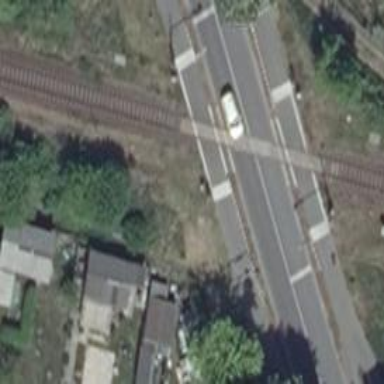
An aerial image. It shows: Abandoned railway.